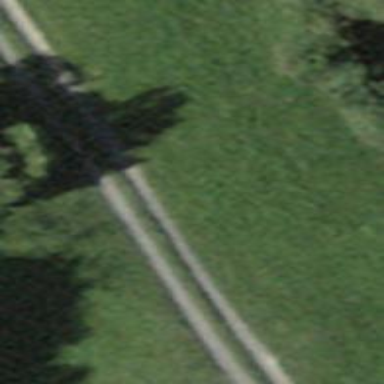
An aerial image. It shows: Bench.